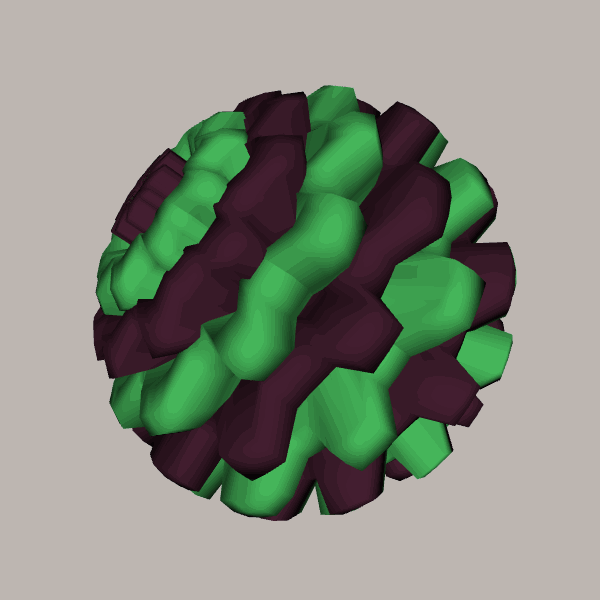
Background: light